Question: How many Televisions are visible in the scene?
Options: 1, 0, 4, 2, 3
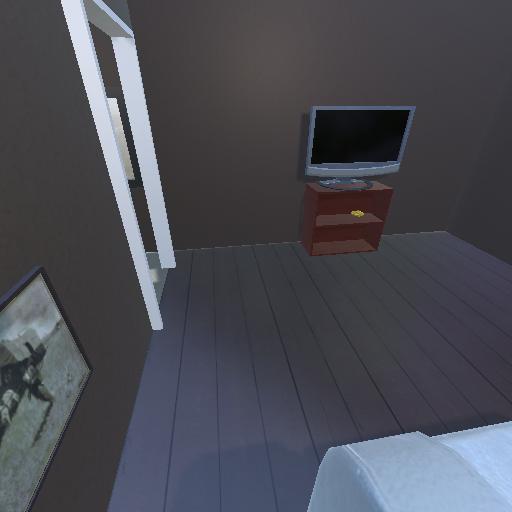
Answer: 1